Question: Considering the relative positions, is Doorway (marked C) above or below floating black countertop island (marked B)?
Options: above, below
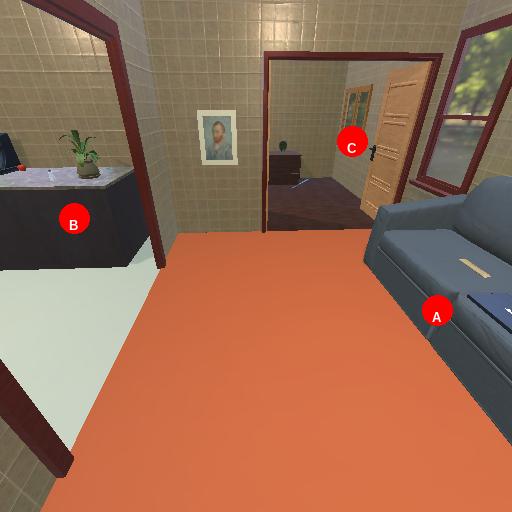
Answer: above